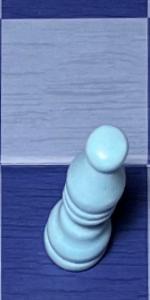
Label: Bishop_White